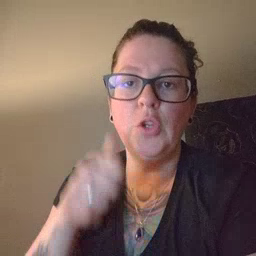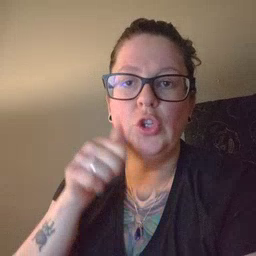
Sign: girl